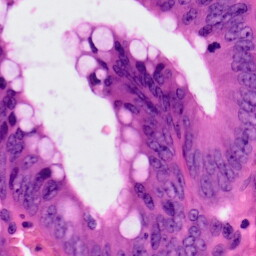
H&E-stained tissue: Colon